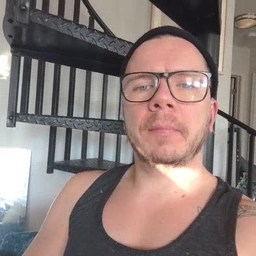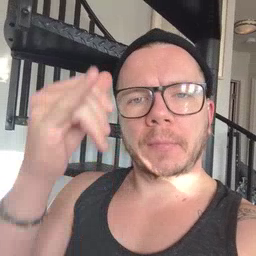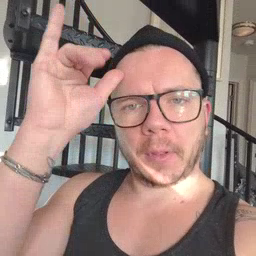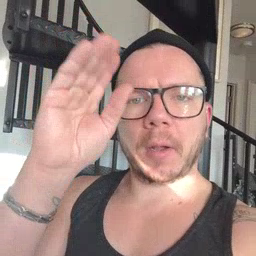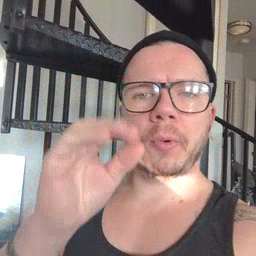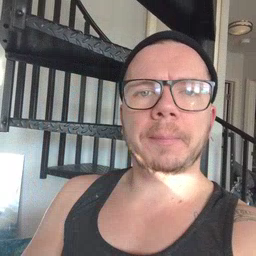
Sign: cowboy